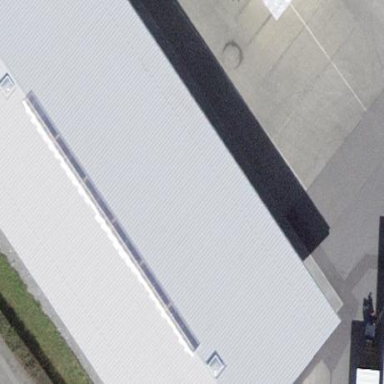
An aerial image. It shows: Warehouse building.